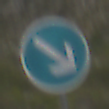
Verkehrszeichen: VorgeschriebeneVorbeifahrtRechts
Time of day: Midday
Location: Outdoor (Nature)
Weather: Overcast
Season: NotSpecified
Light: Natural